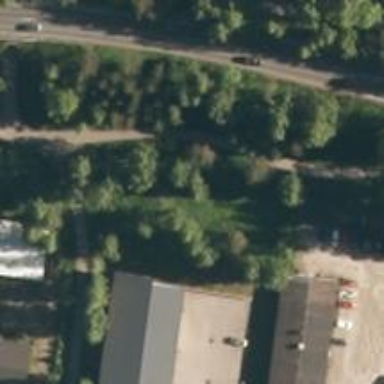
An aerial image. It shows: Asphalt cycleway track.